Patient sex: M
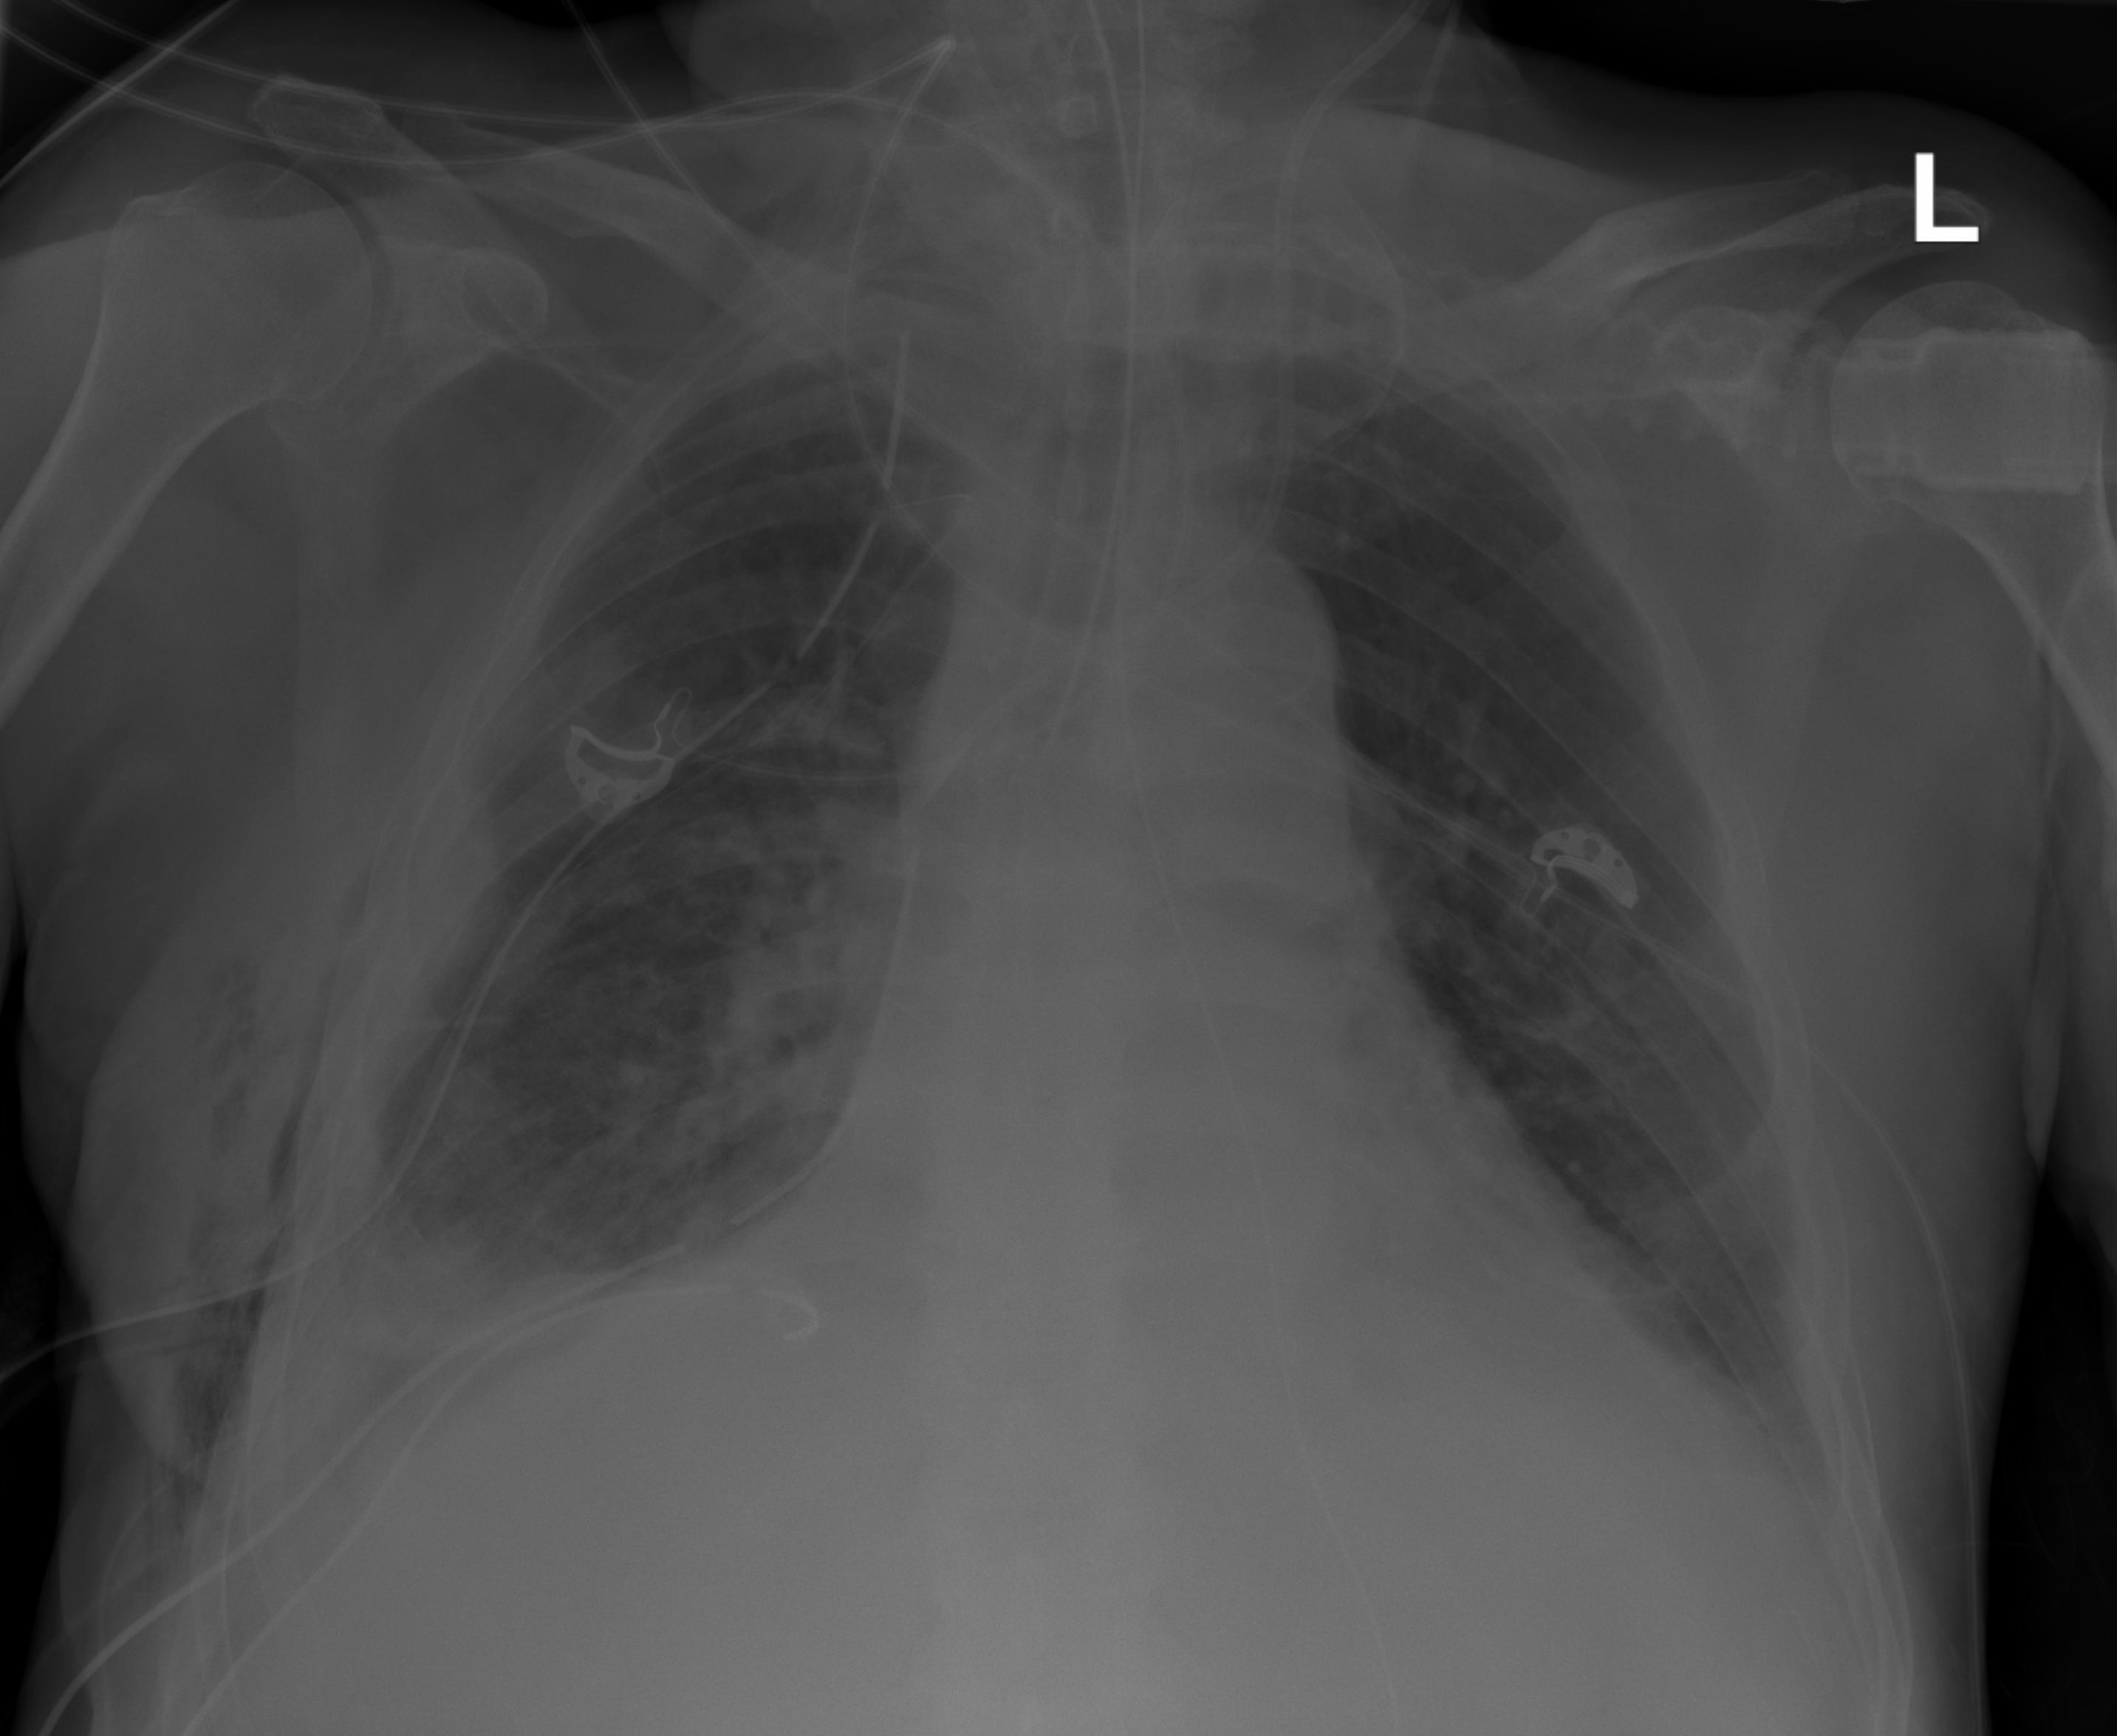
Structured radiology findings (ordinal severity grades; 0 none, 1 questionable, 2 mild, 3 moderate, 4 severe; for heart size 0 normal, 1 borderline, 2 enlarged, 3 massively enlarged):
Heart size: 2
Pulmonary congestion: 2
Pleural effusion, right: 2
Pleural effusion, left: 2
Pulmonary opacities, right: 3
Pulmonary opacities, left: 2
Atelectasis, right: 3
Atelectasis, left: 2